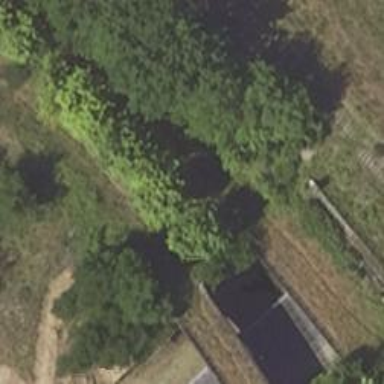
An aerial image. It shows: Abandoned railway yard is depicted.